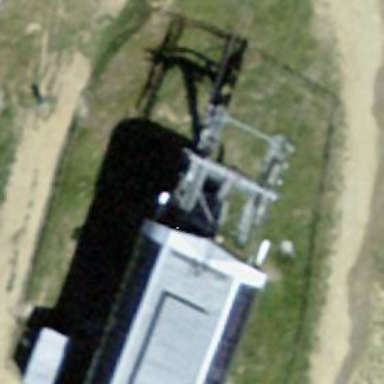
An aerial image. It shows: Pylon used for aerialway.